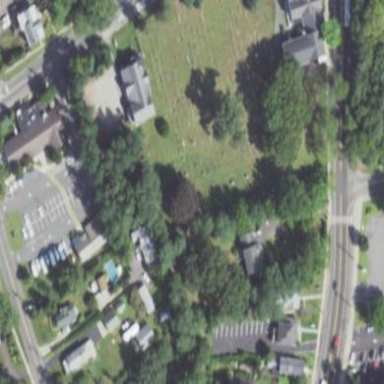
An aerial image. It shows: Grave yard.